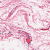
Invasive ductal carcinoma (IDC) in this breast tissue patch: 0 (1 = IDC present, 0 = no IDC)